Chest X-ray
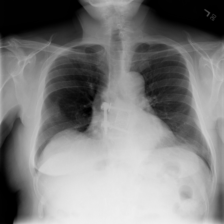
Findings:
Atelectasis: negative
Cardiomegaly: negative
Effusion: negative
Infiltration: negative
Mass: negative
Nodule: negative
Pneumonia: negative
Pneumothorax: negative
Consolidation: negative
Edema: negative
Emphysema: negative
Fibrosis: negative
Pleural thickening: negative
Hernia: negative